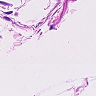
Metastatic tissue present: no